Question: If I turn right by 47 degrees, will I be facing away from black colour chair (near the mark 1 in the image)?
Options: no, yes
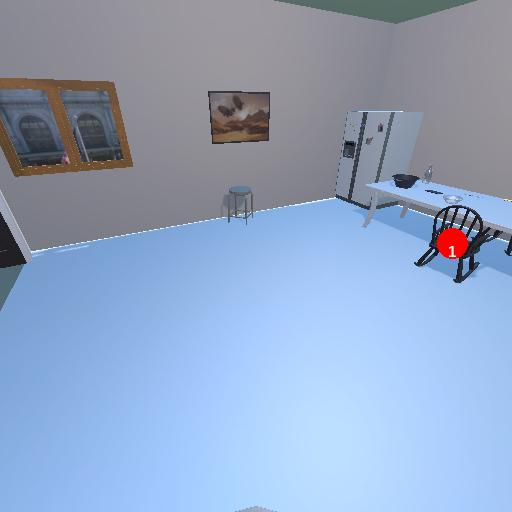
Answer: no